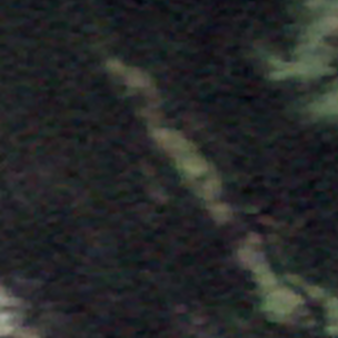
Label: other